Question: I have j2ee web project in IntelliJ IDEA with complex web resource directory structure

Where to find analogue of this setting in Eclipse?
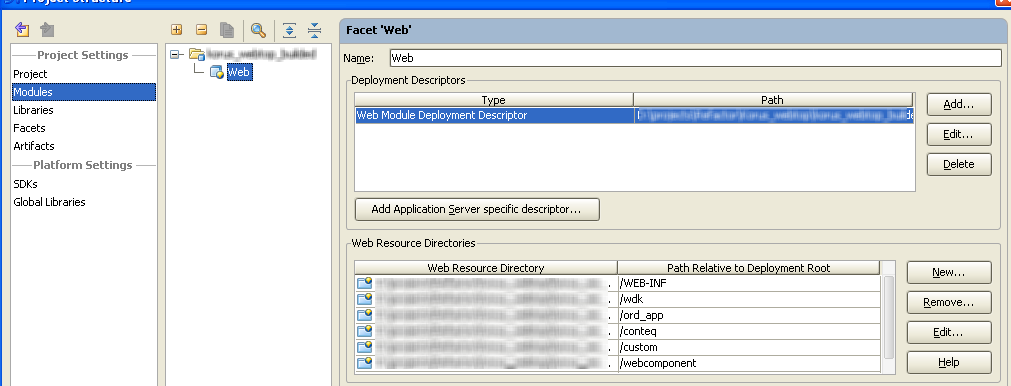
Answer: First, make sure that you have Java EE development portion of Eclipse installed. The easiest way is to download "Eclipse IDE for Java EE Developers" packages from <URL>. Next, make sure that you've created a "Dynamic Web Project". Finally, go to Project Properties -> Deployment Assembly.
If you don't see Deployment Assembly page, you are using an old version of Eclipse. There is a way to do this in the older versions, but you will be happier if you upgrade to the newest release. See link above.